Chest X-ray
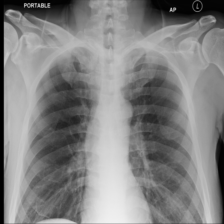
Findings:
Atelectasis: negative
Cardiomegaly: negative
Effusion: negative
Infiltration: negative
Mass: negative
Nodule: negative
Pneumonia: negative
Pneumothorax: negative
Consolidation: negative
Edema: negative
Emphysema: negative
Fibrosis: negative
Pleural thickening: negative
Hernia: negative